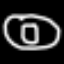
Label: donut